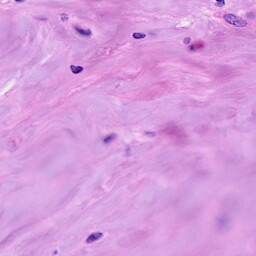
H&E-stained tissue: Breast